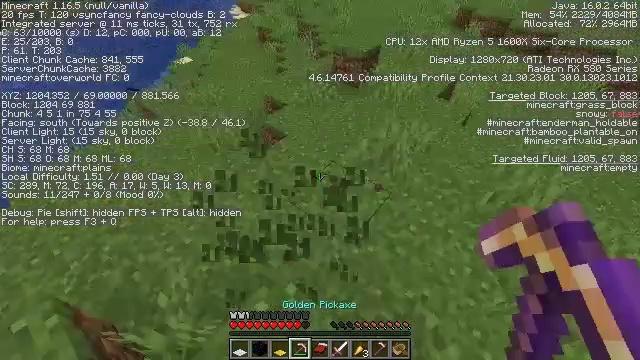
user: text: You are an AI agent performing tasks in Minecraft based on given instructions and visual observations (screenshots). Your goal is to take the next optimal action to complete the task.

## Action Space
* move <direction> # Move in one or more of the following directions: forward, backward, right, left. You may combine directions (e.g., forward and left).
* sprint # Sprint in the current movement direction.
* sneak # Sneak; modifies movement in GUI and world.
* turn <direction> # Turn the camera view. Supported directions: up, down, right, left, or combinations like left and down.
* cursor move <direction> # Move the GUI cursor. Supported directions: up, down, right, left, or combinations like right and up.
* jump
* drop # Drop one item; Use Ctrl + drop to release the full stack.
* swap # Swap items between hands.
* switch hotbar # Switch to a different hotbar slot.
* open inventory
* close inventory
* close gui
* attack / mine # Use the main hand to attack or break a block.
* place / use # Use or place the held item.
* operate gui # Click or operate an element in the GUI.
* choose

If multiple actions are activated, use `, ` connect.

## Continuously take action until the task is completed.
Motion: motion action
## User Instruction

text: Gather grass by holding the left mouse button.
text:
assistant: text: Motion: attack / mine